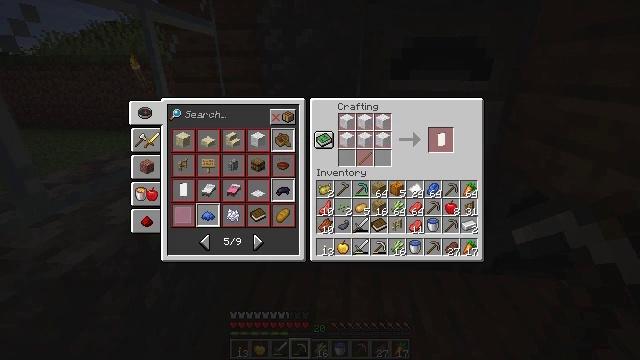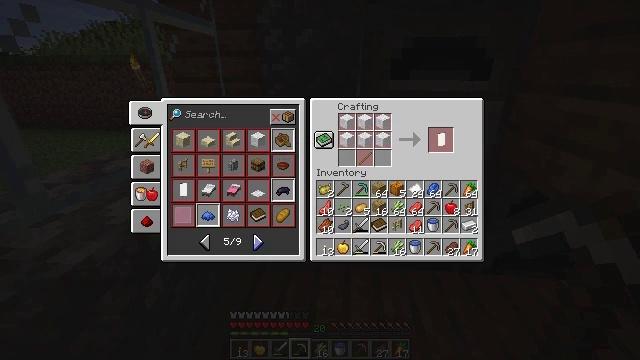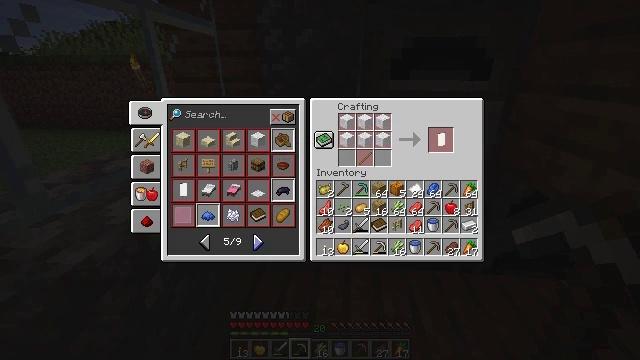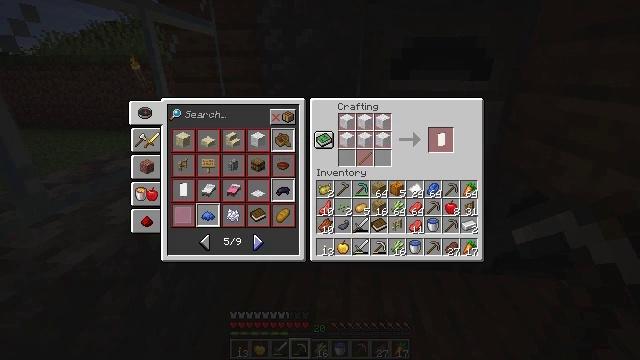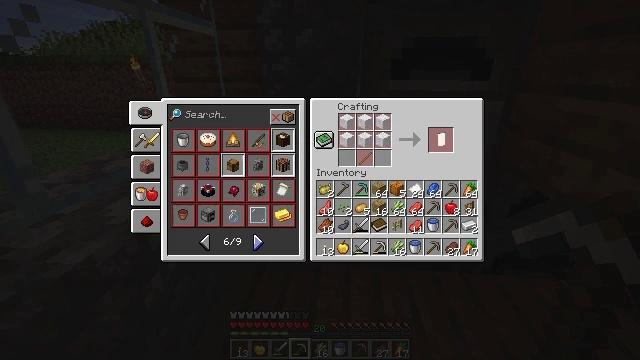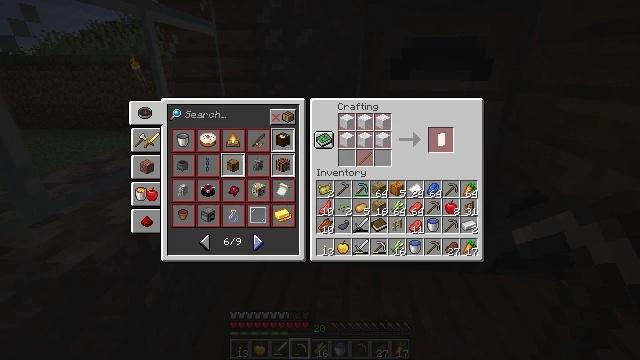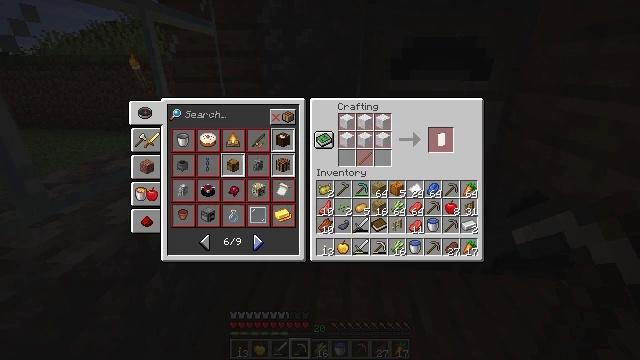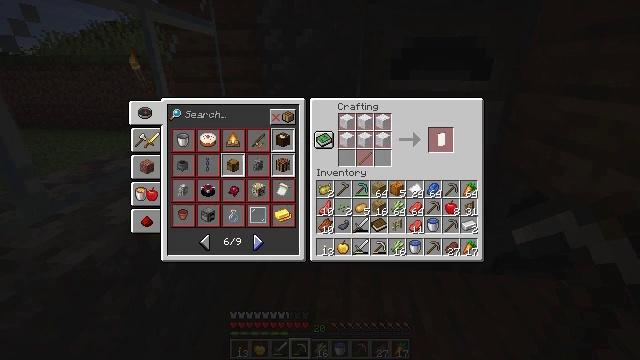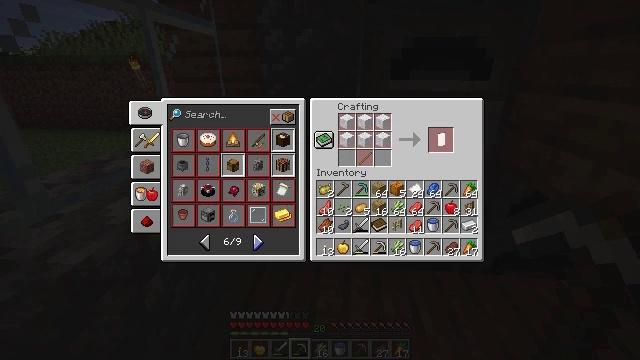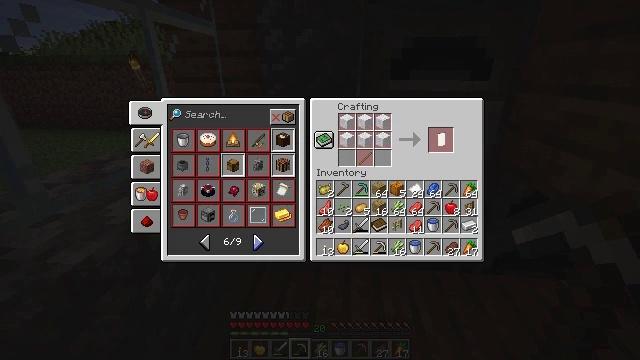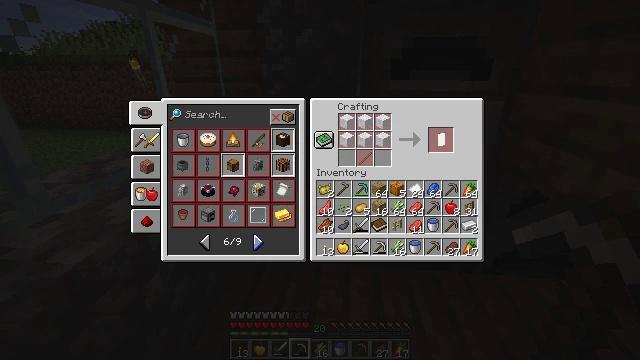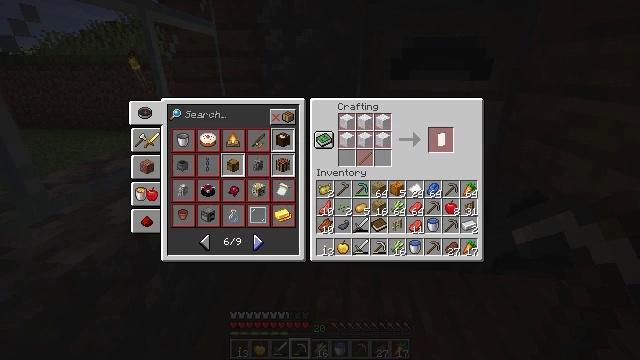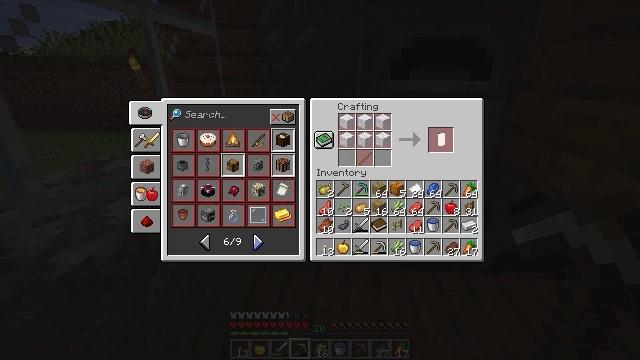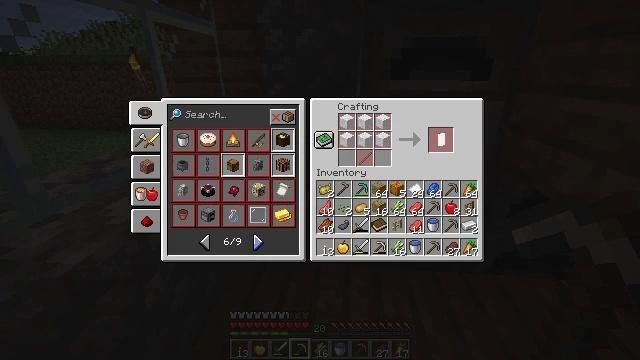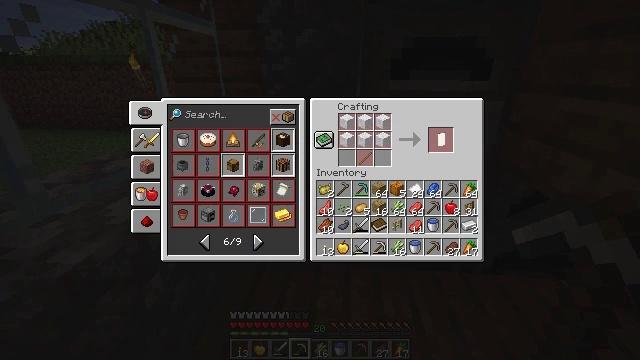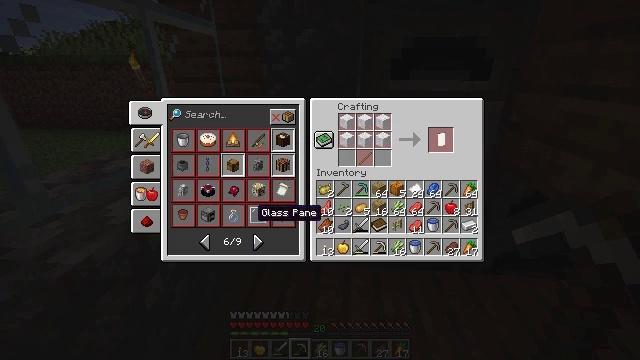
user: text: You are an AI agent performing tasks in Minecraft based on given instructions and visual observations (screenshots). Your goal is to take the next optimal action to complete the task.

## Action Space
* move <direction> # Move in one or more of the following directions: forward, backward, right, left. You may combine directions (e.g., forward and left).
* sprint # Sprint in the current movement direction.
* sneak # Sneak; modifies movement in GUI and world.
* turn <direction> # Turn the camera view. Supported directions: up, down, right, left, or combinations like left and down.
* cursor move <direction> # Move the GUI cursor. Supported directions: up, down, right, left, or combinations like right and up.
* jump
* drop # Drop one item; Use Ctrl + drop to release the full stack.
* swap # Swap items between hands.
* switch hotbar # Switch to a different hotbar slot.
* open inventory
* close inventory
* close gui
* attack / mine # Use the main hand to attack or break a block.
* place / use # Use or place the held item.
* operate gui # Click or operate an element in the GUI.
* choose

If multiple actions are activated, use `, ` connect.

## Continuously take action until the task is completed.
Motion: motion action
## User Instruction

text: Make a cartography table with paper and planks.
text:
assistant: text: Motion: no_op
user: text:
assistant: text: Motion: no_op
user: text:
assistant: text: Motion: no_op
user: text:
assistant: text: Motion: operate gui
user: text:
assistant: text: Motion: operate gui
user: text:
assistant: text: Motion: operate gui
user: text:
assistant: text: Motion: no_op
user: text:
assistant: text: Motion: no_op
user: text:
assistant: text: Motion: no_op
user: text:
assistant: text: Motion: no_op
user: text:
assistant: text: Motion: no_op
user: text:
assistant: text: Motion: no_op
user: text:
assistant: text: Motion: no_op
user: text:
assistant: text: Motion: cursor move up
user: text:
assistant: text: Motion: cursor move up
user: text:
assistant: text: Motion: no_op
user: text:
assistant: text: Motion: no_op
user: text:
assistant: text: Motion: no_op
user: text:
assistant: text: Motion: no_op
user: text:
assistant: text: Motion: no_op
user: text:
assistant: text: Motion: no_op
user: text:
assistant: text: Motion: no_op
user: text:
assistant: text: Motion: cursor move up
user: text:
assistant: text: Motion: cursor move left and up
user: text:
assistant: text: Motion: no_op
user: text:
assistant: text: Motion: no_op
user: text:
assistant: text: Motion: no_op
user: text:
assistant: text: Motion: no_op
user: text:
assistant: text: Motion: no_op
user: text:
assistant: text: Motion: no_op